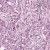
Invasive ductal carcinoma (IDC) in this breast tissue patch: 1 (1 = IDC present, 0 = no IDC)